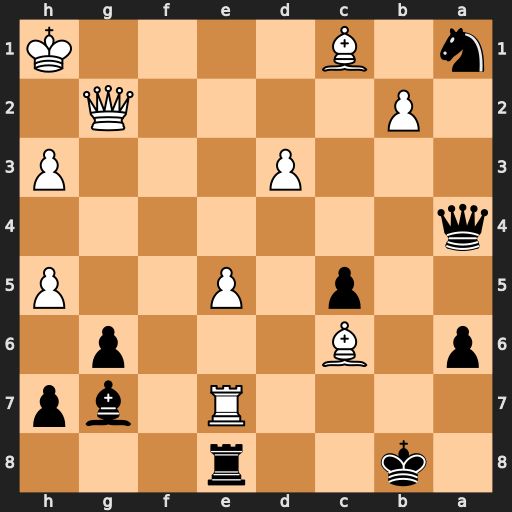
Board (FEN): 1k2r3/4R1bp/p1B3p1/2p1P2P/q7/3P3P/1P4Q1/n1B4K
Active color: b
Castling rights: -
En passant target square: -
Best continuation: Qd1+ Qg1 Qxg1+ Kxg1 Rxe7